Field crop: tomato
Growth stage: 1
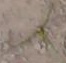
Species: cyperus